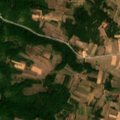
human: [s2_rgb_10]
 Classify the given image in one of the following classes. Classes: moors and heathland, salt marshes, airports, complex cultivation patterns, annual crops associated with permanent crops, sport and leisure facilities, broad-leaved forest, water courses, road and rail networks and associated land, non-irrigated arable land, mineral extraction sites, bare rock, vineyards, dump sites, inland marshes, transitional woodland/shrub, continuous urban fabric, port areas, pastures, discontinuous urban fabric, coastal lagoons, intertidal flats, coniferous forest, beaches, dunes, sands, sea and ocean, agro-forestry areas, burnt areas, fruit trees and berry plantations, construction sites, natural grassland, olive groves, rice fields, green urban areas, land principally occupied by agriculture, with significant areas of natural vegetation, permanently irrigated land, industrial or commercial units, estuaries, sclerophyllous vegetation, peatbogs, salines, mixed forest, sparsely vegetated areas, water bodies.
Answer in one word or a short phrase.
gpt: complex cultivation patterns, land principally occupied by agriculture, with significant areas of natural vegetation, broad-leaved forest